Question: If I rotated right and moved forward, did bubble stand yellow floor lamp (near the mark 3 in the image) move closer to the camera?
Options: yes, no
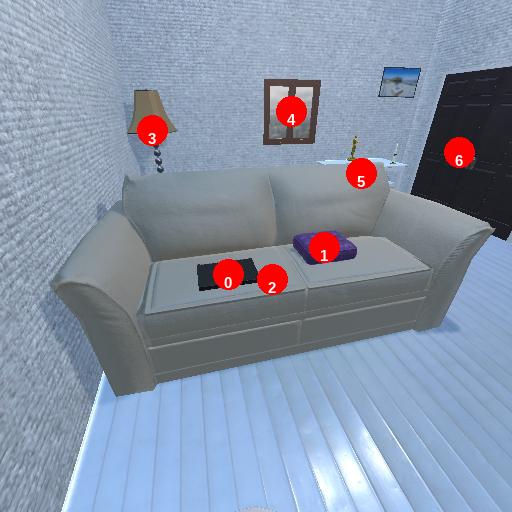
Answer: yes